Interaction volume radius: 5 \u00c5
Interaction volume height: 50 \u00c5
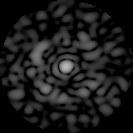
Disorder parameter: 0.8209